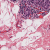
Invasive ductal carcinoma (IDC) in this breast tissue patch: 0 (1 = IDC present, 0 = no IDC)